Question: here is my code : I want multiple dendograms for each topic of many email threads in one page:
'''
var w = 1350, h;
var margin = {top: 20, right: 120, bottom: 20, left: 120}
var tree = d3.layout.tree();
//.size([h, w - 160]);
var diagonal = d3.svg.diagonal().projection(function(d) {
return [d.y, d.x];
});
// .attr("width", w + 200)
// .attr("height", h + 160)
//.append("svg:g")
// .attr("transform", "translate(40, 0)");
d3.json("flare2.json", function(error, json) {
for (var tree_key in json.children) {
build_tree(json.children[tree_key])
}
});
function build_tree(tree_obj) {
var vis = d3.select("#chart").append("svg:svg")
h = 20
h = h + (tree_obj.count * 15)
tree.size([h, w]);
vis.attr("width", w +1000)
.attr("height", h)
var nodes = tree.nodes(tree_obj);
var link = vis.selectAll("path.link").data(tree.links(nodes)).enter().append("svg:path").attr("class", "link").attr("d", diagonal);
// .attr("d", diagonal);
var node = vis.selectAll("g.node").data(nodes).enter().append("svg:g").attr("class", "node").attr("transform", function(d) {
return "translate(" + d.y + "," + d.x + ")";
})
node.append("svg:circle").attr("r", 4.5);
node.append("svg:text").attr("dx", function(d) {
return d.children ? -8 : 8;
}).attr("dy", 3).attr("text-anchor", function(d) {
return d.children ? "end" : "start";
}).text(function(d) {
return d.name;
});
}
'''
resulting this :

I don't know how to make them appear , i tried translating and it do not work.
Here is the result of svg nodes:
'''
<svg width="2350" height="170"><path class="link" d="M0,85C225,85 225,17 450,17"></path><path class="link" d="M0,85C225,85 225,85 450,85"></path><path class="link" d="M0,85C225,85 225,153 450,153"></path><path class="link" d="M450,17C675,17 675,17 900,17"></path><path class="link" d="M900,17C1125,17 1125,17 1350,17"></path><path class="link" d="M450,85C675,85 675,85 900,85"></path><path class="link" d="M900,85C1125,85 1125,85 1350,85"></path><path class="link" d="M450,153C675,153 675,153 900,153"></path><path class="link" d="M900,153C1125,<PHONE>,<PHONE>,153"></path><g class="node" transform="translate(0,85)"><circle r="4.5"></circle><text dx="-8" dy="3" text-anchor="end">Re: Amusing atheists and anarchists</text></g><g class="node" transform="translate(450,17)"><circle r="4.5"></circle><text dx="-8" dy="3" text-anchor="end">Re: Amusing atheists and anarchists</text></g><g class="node" transform="translate(900,17)"><circle r="4.5"></circle><text dx="-8" dy="3" text-anchor="end">timmbake@mcl.ucsb.edu (Bake Timmons)</text></g><g class="node" transform="translate(1350,17)"><circle r="4.5"></circle><text dx="8" dy="3" text-anchor="start">alt.atheism</text></g><g class="node" transform="translate(450,85)"><circle r="4.5"></circle><text dx="-8" dy="3" text-anchor="end">Hard/Soft == Strong/Weak. KISS!</text></g><g class="node" transform="translate(900,85)"><circle r="4.5"></circle><text dx="-8" dy="3" text-anchor="end">mam@mouse.cmhnet.org (Mike McAngus)</text></g><g class="node" transform="translate(1350,85)"><circle r="4.5"></circle><text dx="8" dy="3" text-anchor="start">alt.atheism</text></g><g class="node" transform="translate(450,153)"><circle r="4.5"></circle><text dx="-8" dy="3" text-anchor="end">Re: Amusing atheists and anarchists</text></g><g class="node" transform="translate(900,153)"><circle r="4.5"></circle><text dx="-8" dy="3" text-anchor="end">mccullou@snake2.cs.wisc.edu (Mark McCullough)</text></g><g class="node" transform="translate(1350,153)"><circle r="4.5"></circle><text dx="8" dy="3" text-anchor="start">alt.atheism</text></g></svg>
'''
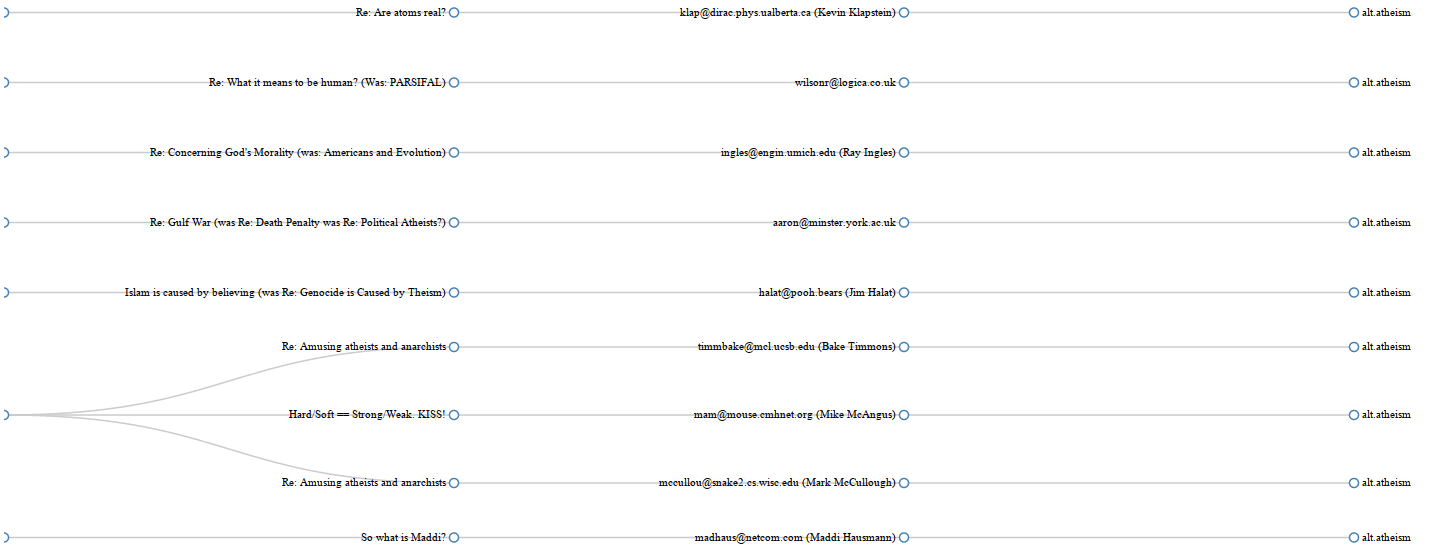
Answer: As nobody can help here is the functioning code:
'''
function build_tree(tree_obj,is_diagonal) {
var height = tree_obj.count * 10
var cluster = d3.layout.tree().size([height, width - 300]);
var diagonal = d3.svg.diagonal().projection(function(d) {
return [d.y, d.x];
});
var vis = d3.select("#chart").append("svg").attr("width", width).attr("height", height).append("g").attr("transform", "translate(40, 0)");
var nodes = cluster.nodes(tree_obj);
var link = vis.selectAll("path.link")
.data(cluster.links(nodes))
.enter().append("path")
.attr("class", "link")
if (is_diagonal==true){
link.attr("d", diagonal);
} else {
link.attr("d", elbow);
};
var node = vis.selectAll("g.node").data(nodes).enter().append("g").attr("class", "node").attr("transform", function(d) {
return "translate(" + d.y + "," + d.x + ")";
})
node.append("circle").attr("r", 4.5);
node.append("text").attr("dx", function(d) {
return d.children ? -8 : 8;
}).attr("dy", 3).attr("text-anchor", function(d) {
return d.children ? "end" : "start";
}).text(function(d) {
return d.name;
});
}
'''